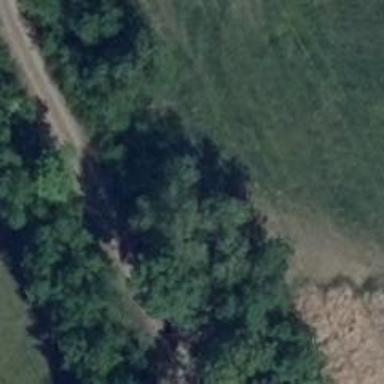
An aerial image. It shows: Row of deciduous broadleaved trees.